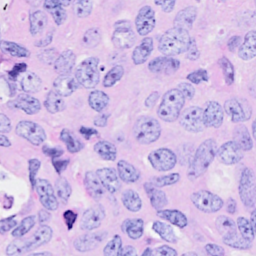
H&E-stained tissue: Breast